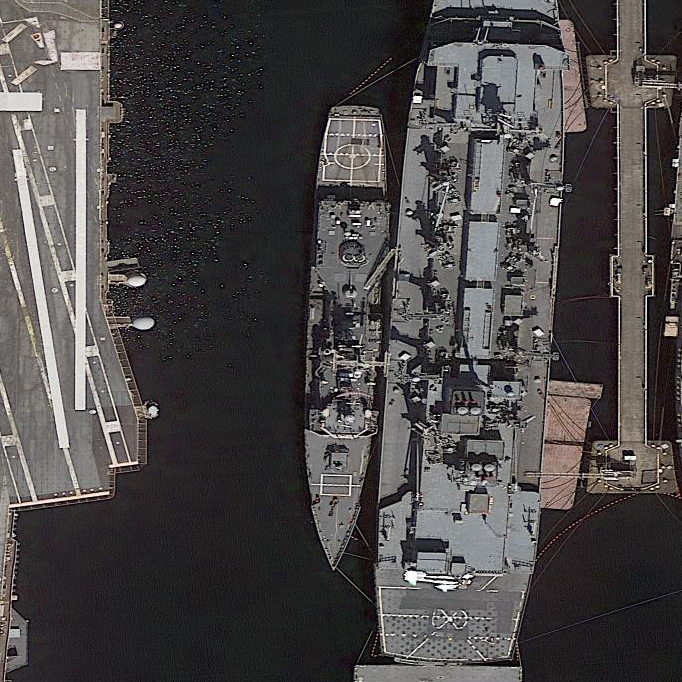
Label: cruiser